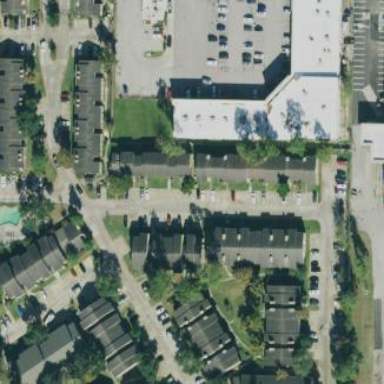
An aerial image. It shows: Residential area with apartments.